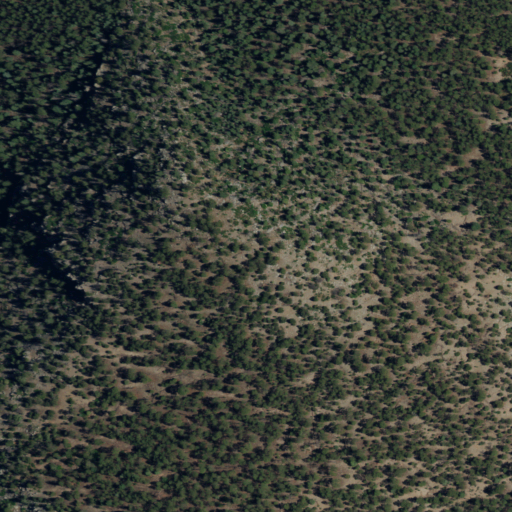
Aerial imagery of mountain in New Mexico named Valle Grande Peak containing evergreen forest and shrub